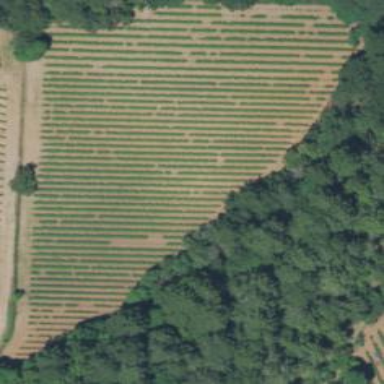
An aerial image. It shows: Vineyard where grapes are grown.